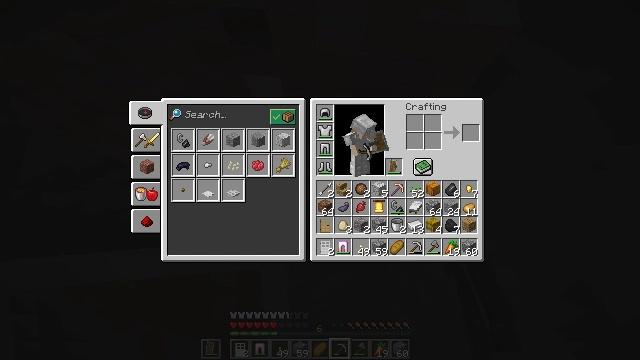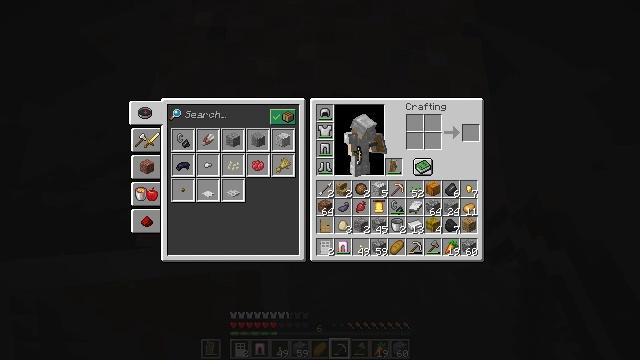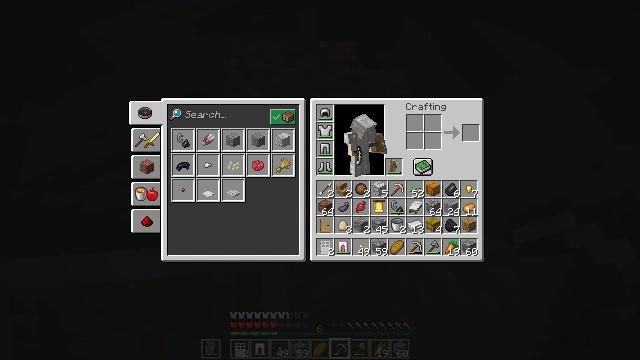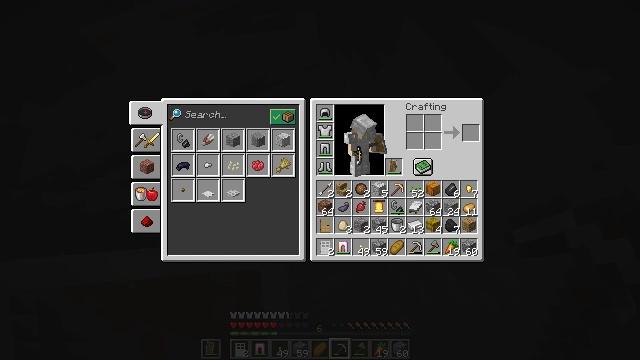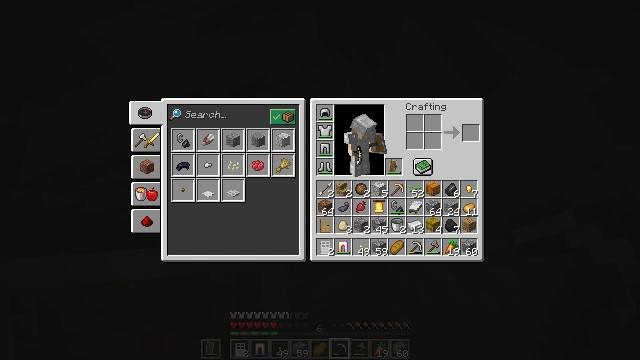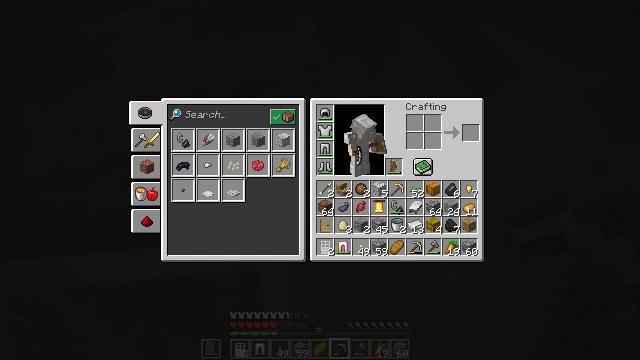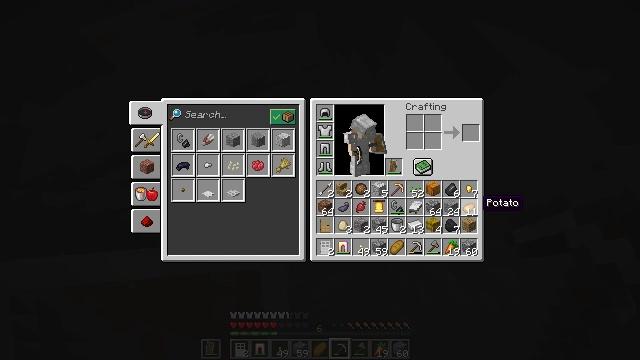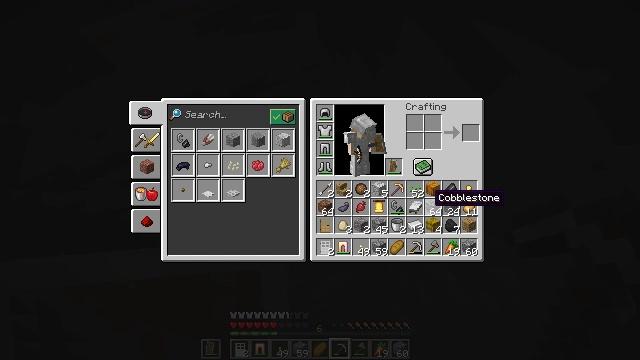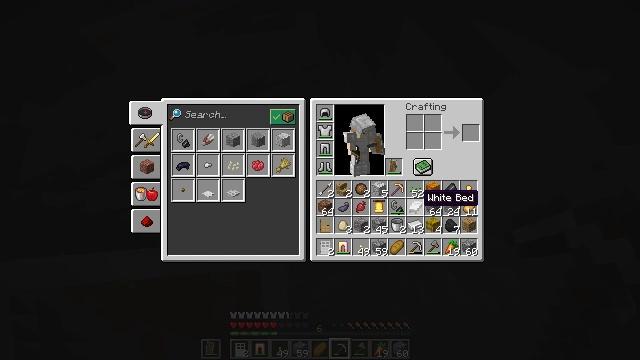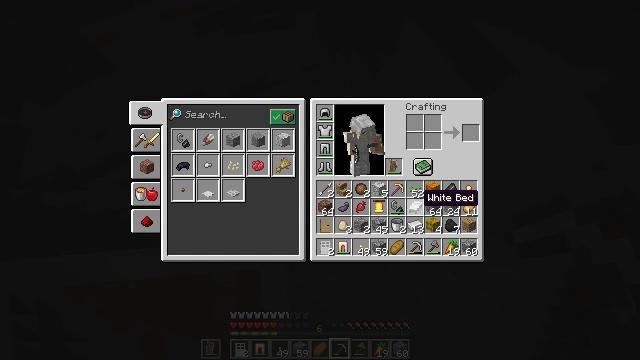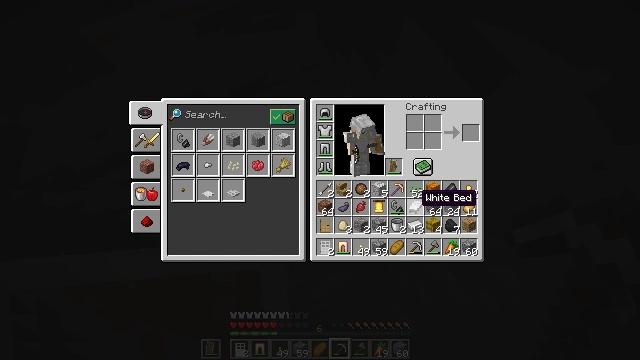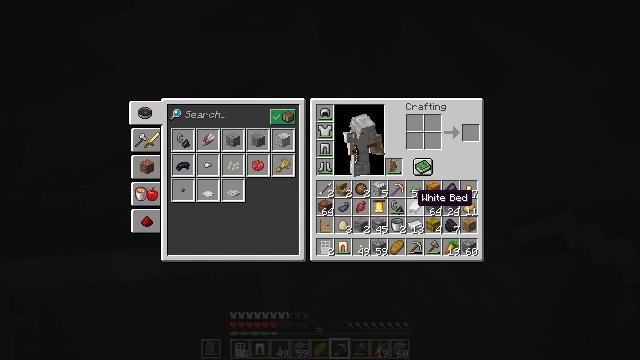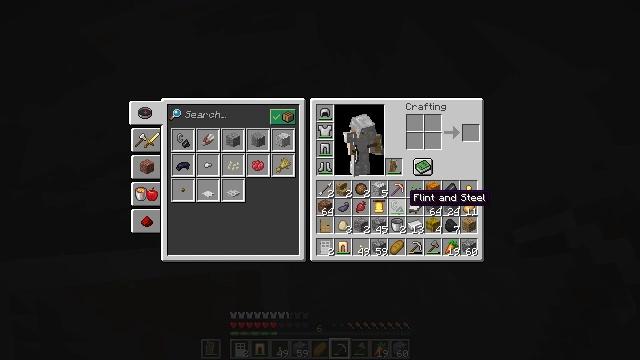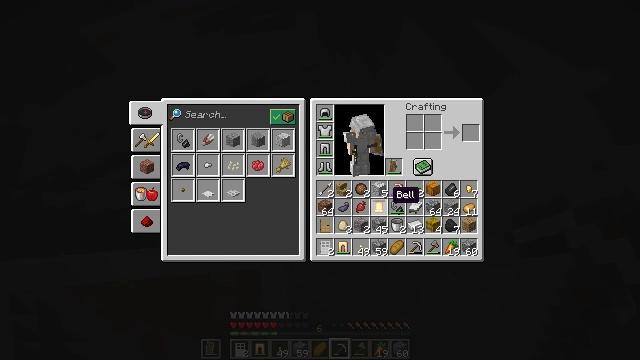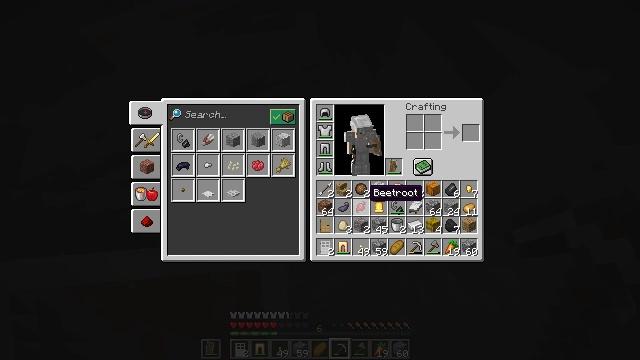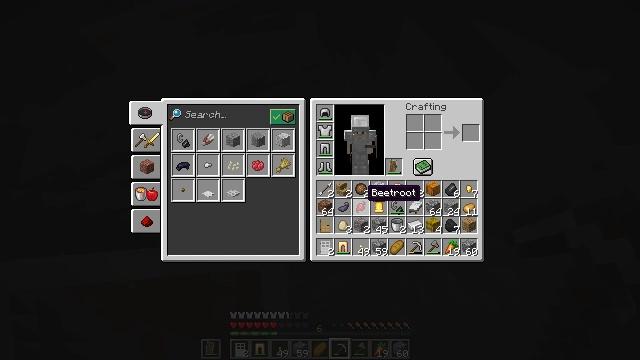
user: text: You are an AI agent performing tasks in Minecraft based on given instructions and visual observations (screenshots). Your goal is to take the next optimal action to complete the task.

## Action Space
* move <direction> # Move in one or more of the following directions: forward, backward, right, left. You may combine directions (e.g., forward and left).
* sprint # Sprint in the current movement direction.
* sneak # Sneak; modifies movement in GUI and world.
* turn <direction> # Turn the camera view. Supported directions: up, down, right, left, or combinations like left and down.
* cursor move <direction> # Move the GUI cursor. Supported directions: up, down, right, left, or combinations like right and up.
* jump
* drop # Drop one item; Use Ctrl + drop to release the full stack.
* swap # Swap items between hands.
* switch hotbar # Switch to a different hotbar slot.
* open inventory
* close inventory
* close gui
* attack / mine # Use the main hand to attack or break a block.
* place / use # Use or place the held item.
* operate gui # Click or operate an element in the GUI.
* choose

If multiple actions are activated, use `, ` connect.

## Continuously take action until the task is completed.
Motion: motion action
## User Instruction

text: Remove a beetroot from the inventory.
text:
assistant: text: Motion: no_op
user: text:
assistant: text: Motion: no_op
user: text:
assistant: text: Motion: no_op
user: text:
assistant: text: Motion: no_op
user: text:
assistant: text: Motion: turn left
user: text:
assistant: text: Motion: turn left
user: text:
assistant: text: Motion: turn left
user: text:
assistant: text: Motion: turn left
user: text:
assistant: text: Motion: no_op
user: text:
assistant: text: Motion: no_op
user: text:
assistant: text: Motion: no_op
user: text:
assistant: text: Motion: turn left
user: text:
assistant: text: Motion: turn left
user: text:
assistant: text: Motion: turn left
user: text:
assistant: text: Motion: no_op
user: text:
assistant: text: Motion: no_op
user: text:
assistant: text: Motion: no_op
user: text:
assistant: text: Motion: no_op
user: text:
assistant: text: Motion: no_op
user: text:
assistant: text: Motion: attack / mine
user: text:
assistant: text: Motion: attack / mine
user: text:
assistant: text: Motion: attack / mine
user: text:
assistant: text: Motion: attack / mine
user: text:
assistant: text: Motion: turn right, attack / mine
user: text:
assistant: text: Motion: turn right, attack / mine
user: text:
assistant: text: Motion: turn right, attack / mine
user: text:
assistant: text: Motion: turn right, attack / mine
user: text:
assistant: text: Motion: attack / mine
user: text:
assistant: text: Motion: attack / mine
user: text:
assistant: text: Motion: attack / mine